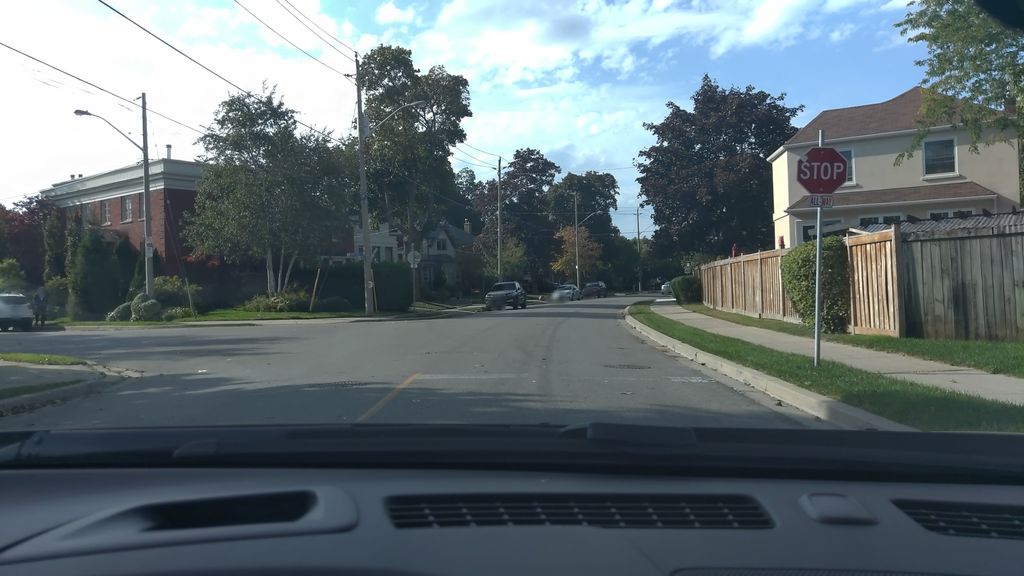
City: toronto